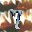
Label: 7